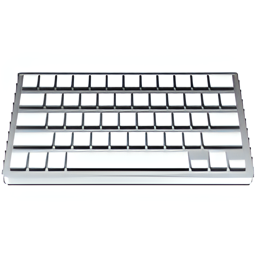
Name: keyboard
Emoji: ⌨
Group: Objects
Sub-group: computer